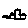
Label: square